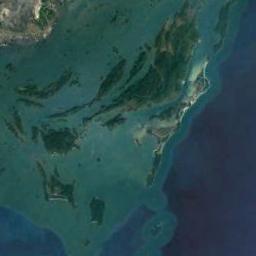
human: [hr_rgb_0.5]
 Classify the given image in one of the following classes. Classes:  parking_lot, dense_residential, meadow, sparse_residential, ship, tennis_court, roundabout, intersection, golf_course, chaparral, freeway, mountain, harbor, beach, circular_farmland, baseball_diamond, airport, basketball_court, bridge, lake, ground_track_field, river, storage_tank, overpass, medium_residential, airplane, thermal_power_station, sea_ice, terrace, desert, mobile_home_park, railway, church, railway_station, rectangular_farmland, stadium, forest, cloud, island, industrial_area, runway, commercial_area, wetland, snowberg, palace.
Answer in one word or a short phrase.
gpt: island